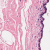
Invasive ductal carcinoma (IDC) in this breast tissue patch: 0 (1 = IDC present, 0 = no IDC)